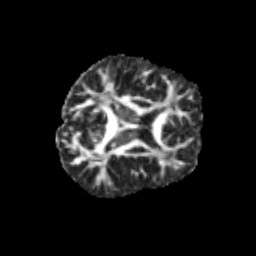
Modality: FA
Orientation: axial
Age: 11
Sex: male
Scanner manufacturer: siemens
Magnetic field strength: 3 T
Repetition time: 3.8 s
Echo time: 0.07 s